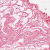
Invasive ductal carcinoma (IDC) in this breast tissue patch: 0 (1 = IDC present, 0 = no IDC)